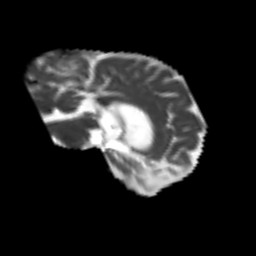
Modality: MD
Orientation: sagittal
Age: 75
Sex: female
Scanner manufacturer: siemens
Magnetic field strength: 3 T
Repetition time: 4.987 s
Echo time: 0.0792 s